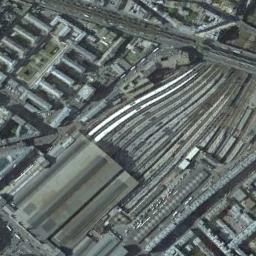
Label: railway_station